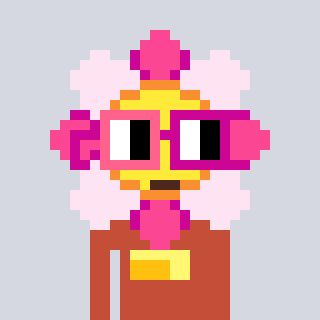
a pixel art character with square pink and red glasses, a flower-shaped head and a rust-colored body on a cool background